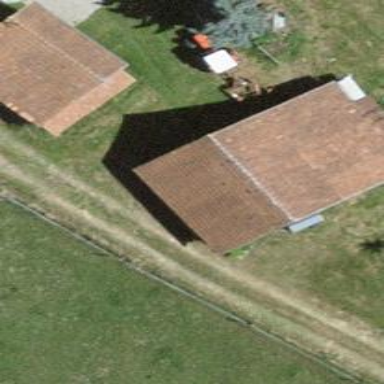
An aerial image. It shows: Barn.